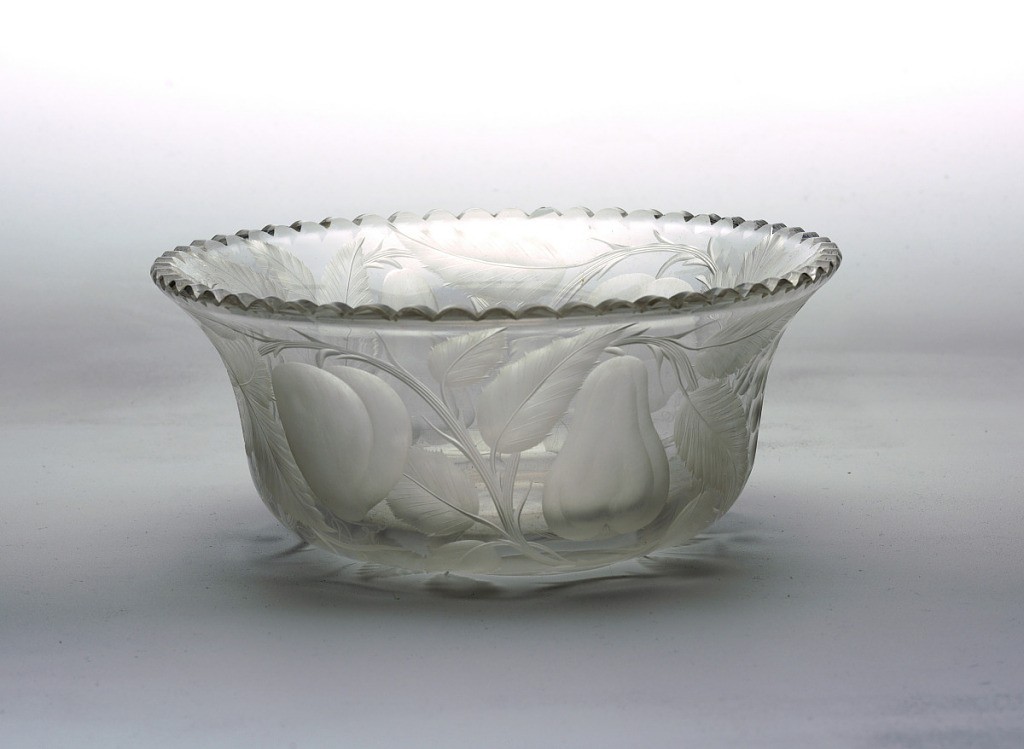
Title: Bowl
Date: ca. 1890–1900
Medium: Glass
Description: Clear glass bowl with scalloped edge.  Engraved and etched fruit decoration